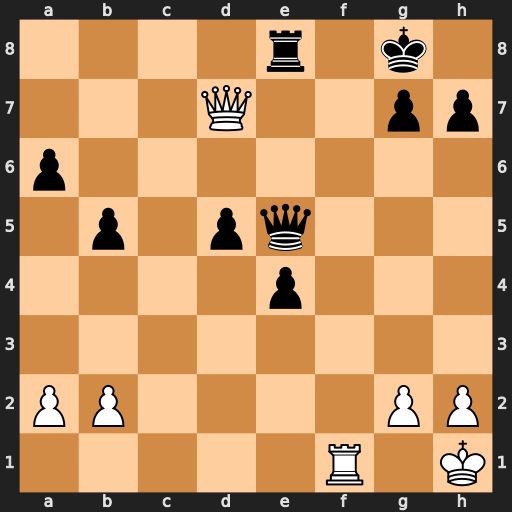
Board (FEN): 4r1k1/3Q2pp/p7/1p1pq3/4p3/8/PP4PP/5R1K
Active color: w
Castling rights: -
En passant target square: -
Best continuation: Qf7+ Kh8 Qf8+ Rxf8 Rxf8#